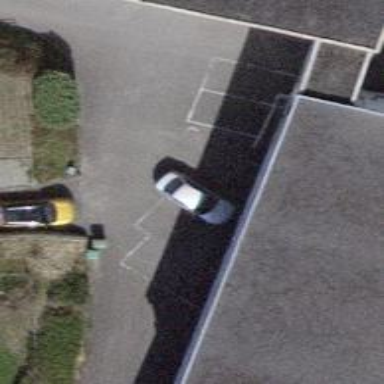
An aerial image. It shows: Parking area with surface.